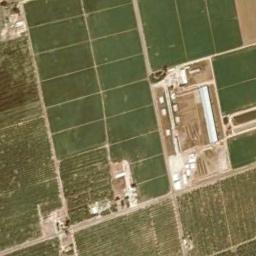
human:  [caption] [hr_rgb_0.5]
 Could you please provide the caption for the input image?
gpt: There are several buildings in rectangular farmlands .

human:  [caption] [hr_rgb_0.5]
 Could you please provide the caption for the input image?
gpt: Many neat rows of green rectangular farmland with buildings in the field .

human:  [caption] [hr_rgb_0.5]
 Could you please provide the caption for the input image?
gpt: Some green rectangular farmlands are neatly arranged on the ground and some buildings are surrounded by these farmlands .

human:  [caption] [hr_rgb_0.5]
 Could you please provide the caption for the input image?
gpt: There are some light green and bare rectangular farmland .

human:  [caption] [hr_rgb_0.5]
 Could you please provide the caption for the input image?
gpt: There are some green rectangular farmlands beside the some buildings .